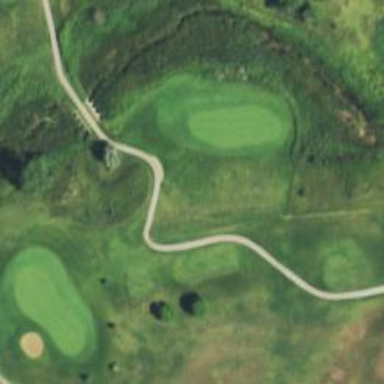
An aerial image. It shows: Driveway serving as golf cartpath.